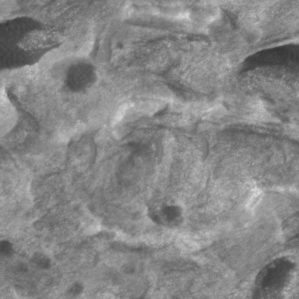
Label: non_frost